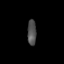
Tissue: prostate
Cell type: T cells
Senescence score: 0.6908
Nuclear area (px): 222
Mean DAPI intensity: 79.505